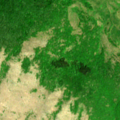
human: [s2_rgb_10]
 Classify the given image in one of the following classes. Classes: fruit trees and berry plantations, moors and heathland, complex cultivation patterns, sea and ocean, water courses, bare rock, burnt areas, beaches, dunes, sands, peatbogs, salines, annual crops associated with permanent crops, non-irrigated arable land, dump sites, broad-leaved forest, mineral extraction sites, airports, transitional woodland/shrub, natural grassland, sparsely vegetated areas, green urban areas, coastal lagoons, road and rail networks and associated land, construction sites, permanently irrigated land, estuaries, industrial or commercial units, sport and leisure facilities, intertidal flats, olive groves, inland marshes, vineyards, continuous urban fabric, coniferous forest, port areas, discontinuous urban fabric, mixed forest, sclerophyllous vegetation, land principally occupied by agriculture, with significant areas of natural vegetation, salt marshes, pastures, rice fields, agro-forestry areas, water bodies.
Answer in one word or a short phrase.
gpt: pastures, land principally occupied by agriculture, with significant areas of natural vegetation, broad-leaved forest, natural grassland, transitional woodland/shrub